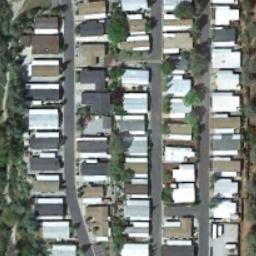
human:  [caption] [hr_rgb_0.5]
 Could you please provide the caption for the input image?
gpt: The mobile home park is next to the road .

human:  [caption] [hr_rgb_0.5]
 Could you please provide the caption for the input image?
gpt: The dense mobile home park has lots of neatly arranged mobile homes .

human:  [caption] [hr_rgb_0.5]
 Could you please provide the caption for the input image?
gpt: There are a row of colorful mobile homes on both sides of the road .

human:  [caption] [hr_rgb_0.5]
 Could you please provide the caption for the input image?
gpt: There are many buildings of different shapes and sizes in the mobile home parks .

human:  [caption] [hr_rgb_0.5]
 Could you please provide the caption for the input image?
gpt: There are many buildings arranged neatly in the mobile home park .